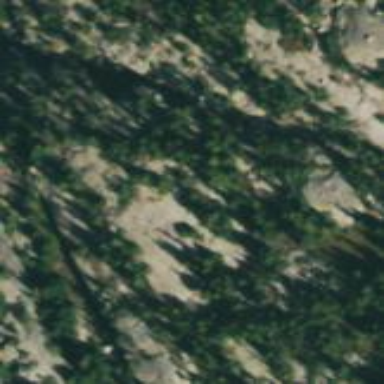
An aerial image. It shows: Landscape of bare rock.